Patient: sex M, age 37
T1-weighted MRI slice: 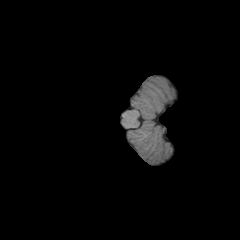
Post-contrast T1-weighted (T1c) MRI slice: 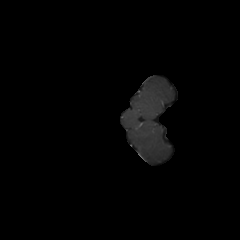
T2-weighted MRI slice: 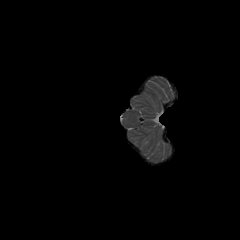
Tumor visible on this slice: no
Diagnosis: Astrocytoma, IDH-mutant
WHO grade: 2